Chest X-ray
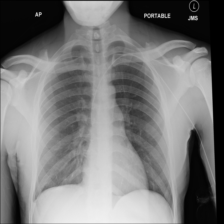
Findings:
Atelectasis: negative
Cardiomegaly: negative
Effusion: negative
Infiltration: negative
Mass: negative
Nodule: negative
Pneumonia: negative
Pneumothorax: negative
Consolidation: negative
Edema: negative
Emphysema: negative
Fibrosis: negative
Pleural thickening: negative
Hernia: negative